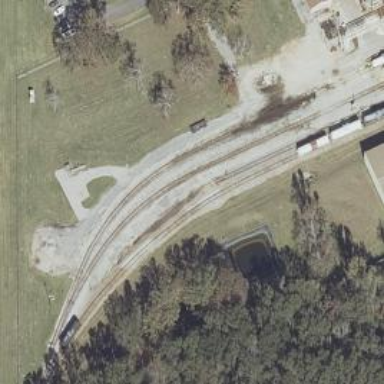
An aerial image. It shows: Railway spur service.